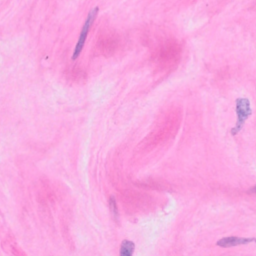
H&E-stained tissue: Breast